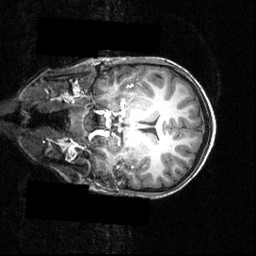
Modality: T1w
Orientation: coronal
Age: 12
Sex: female
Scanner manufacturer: siemens
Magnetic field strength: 3.951 T
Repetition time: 1.5 s
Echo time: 0.00335 s